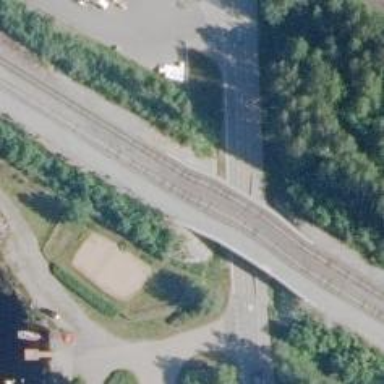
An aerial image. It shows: Rail track of class B1.